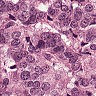
Metastatic tissue present: yes